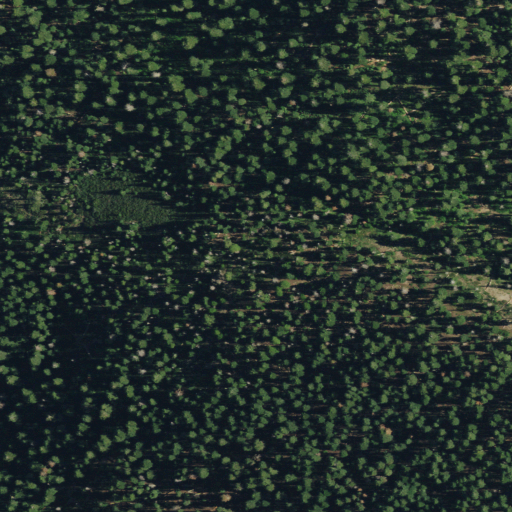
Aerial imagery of mountain in California named Chimney Rock containing grassland and evergreen forest